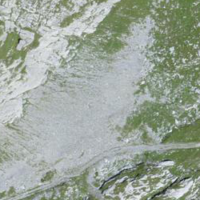
EUNIS habitat code: 26
Species observed at this site:
Anechura bipunctata